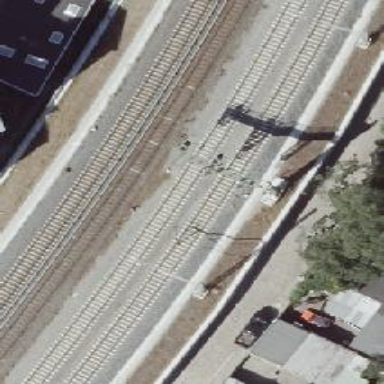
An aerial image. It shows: Railway signal.